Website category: university
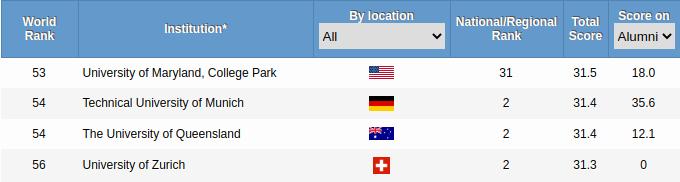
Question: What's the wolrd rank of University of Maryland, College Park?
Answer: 53

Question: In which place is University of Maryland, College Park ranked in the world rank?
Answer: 53

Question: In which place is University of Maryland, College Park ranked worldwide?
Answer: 53

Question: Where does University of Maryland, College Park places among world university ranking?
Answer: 53

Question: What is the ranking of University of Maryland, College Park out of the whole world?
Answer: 53

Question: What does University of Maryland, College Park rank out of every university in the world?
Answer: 53

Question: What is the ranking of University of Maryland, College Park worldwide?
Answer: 53

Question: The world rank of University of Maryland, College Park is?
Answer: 53

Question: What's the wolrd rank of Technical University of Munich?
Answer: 54

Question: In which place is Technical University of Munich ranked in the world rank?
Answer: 54

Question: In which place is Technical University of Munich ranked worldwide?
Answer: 54

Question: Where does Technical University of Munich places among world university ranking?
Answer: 54

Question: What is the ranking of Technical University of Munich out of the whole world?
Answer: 54

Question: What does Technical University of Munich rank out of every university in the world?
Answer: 54

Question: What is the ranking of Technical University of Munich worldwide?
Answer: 54

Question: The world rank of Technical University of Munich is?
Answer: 54

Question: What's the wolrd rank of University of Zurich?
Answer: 56

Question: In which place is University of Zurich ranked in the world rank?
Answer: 56

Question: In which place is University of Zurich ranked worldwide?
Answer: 56

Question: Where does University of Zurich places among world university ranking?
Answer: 56

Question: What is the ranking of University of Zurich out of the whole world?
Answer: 56

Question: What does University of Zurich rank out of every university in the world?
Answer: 56

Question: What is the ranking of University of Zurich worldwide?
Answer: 56

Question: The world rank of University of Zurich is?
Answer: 56

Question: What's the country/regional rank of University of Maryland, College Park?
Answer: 31

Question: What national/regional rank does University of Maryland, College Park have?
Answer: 31

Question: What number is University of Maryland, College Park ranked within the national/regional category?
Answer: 31

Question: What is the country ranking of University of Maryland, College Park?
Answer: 31

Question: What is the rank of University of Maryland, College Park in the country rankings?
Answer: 31

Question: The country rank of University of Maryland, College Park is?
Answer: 31

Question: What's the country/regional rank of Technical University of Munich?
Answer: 2

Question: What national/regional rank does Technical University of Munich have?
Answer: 2

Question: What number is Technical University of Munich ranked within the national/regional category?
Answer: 2

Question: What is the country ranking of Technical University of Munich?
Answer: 2

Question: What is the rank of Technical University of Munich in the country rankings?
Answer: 2

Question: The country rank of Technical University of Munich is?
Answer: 2

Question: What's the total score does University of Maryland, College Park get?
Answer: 31.5

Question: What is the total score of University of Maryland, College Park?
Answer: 31.5

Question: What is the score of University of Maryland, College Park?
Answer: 31.5

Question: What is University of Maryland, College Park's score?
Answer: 31.5

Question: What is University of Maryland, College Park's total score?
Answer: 31.5

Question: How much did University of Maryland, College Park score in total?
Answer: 31.5

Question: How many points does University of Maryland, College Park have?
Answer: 31.5

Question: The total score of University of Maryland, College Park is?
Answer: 31.5

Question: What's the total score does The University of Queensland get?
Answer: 31.4

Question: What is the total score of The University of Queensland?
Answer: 31.4

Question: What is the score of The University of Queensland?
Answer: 31.4

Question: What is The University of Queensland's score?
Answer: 31.4

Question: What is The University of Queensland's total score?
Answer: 31.4

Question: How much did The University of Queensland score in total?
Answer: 31.4

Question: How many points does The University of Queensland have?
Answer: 31.4

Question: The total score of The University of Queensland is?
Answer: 31.4

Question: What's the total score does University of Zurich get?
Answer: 31.3

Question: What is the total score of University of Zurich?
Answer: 31.3

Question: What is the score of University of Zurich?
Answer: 31.3

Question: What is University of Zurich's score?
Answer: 31.3

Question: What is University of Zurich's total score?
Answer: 31.3

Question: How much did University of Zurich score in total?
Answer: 31.3

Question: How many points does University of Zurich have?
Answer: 31.3

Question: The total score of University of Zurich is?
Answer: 31.3

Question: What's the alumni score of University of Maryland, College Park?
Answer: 18.0

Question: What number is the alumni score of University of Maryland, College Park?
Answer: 18.0

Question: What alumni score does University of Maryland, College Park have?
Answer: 18.0

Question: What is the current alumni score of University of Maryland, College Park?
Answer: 18.0